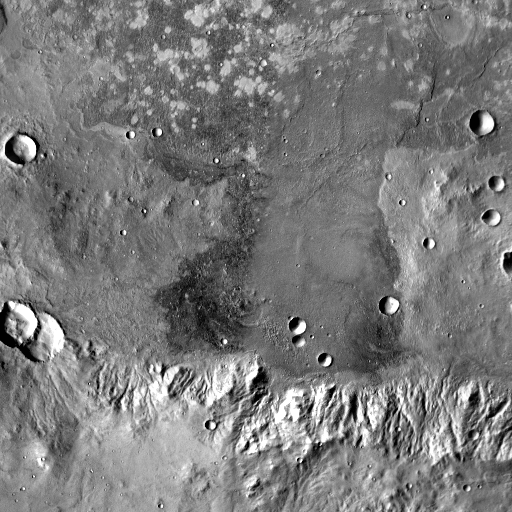
Crater classes present: Background, Other, Layered, Buried